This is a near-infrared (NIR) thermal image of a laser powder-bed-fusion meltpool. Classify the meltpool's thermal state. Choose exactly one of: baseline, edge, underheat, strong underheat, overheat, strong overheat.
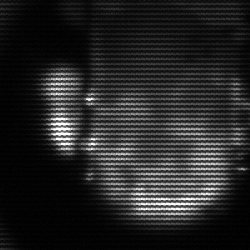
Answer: baseline